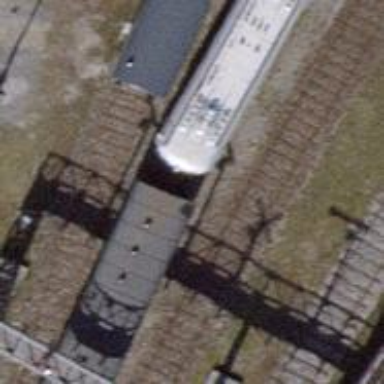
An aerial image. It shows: Preserved railway with one track passing through service yard.